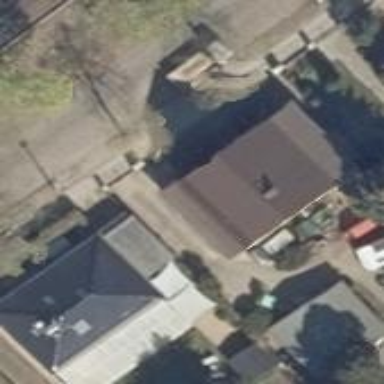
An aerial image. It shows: Detached building with gambrel roof shape.